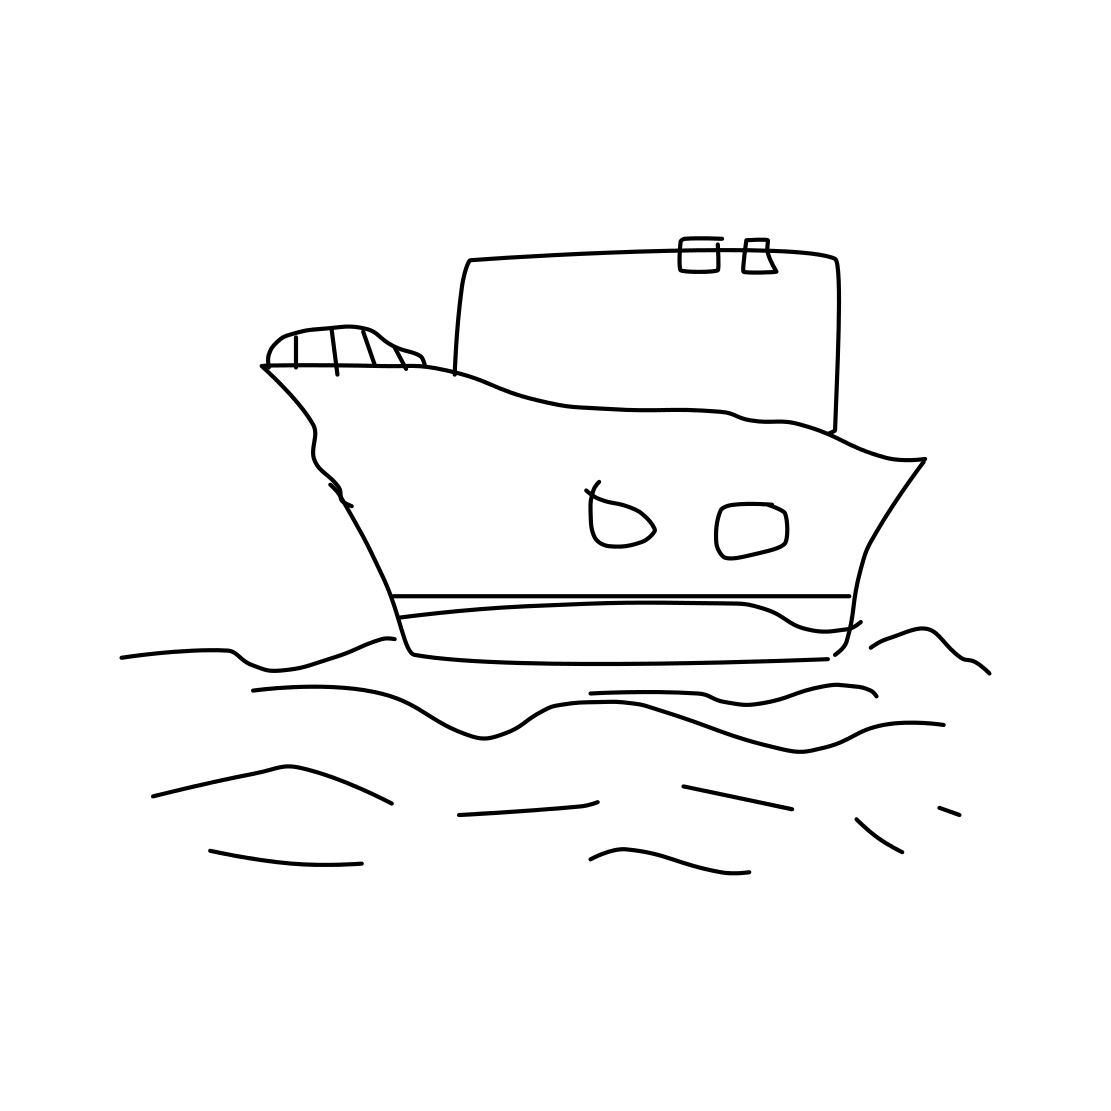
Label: ship